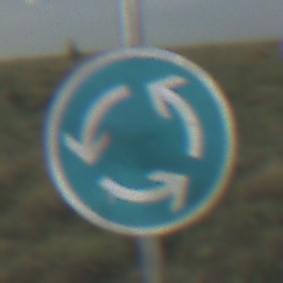
Verkehrszeichen: Kreisverkehr
Umgebung: Outdoor, Nature
Tageszeit: Night
Wetter: Clear
Licht: Natural
Jahreszeit: NotSpecified
Kontrast: HighContrast